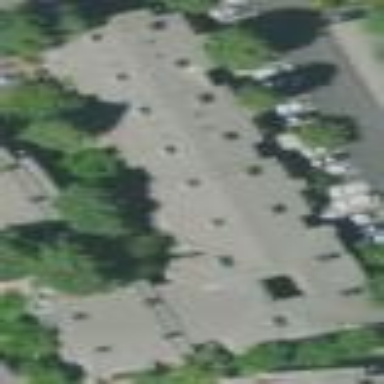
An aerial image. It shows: Image showing building with apartments.